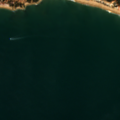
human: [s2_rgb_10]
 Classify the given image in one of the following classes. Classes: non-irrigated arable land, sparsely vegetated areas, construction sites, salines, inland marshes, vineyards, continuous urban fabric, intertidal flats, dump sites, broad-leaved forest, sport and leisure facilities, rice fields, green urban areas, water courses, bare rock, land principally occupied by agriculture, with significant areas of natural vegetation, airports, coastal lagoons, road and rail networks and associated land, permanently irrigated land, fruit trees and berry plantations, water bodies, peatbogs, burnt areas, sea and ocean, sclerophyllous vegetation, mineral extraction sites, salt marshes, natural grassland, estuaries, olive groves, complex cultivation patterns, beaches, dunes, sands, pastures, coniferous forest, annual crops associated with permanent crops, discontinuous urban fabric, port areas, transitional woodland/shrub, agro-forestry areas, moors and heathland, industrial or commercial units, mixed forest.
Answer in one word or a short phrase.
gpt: discontinuous urban fabric, sport and leisure facilities, beaches, dunes, sands, sea and ocean